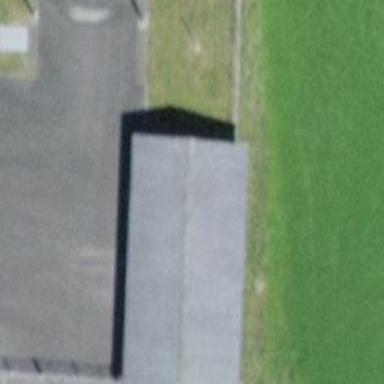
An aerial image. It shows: Service building.